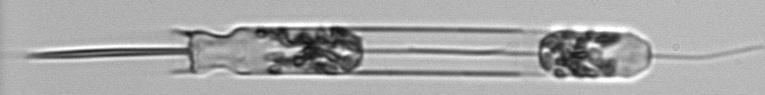
Label: Ditylum_brightwellii